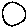
Label: circle